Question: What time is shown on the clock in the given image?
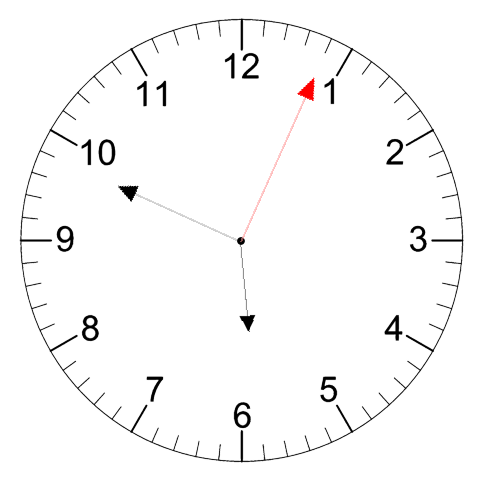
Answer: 05:49:04